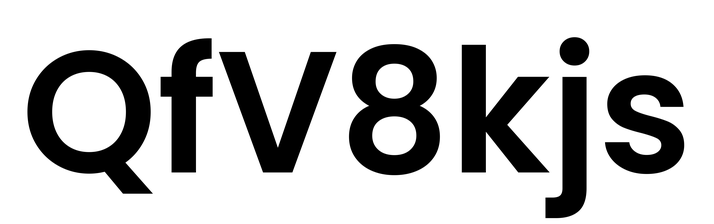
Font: Poppins-SemiBold